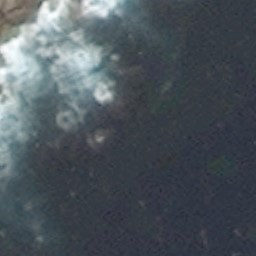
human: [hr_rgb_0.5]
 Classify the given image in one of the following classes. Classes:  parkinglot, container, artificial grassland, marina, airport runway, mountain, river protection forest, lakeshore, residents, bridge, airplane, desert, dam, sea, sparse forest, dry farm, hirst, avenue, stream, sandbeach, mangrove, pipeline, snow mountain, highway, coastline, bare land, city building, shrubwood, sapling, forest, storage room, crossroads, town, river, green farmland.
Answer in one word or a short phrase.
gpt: coastline